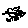
Label: bird